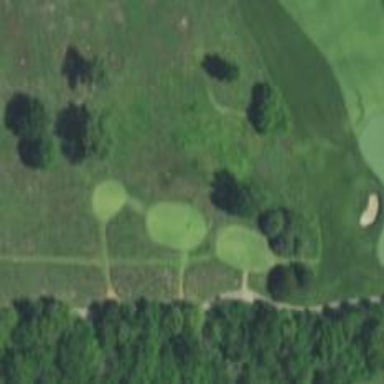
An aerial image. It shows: Path for both roads and golfers.